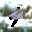
Label: 4